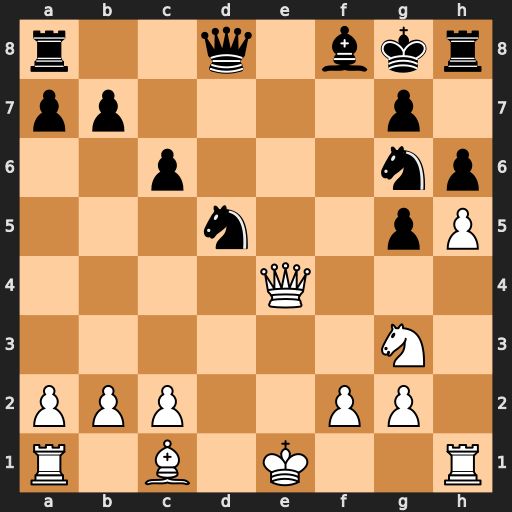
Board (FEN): r2q1bkr/pp4p1/2p3np/3n2pP/4Q3/6N1/PPP2PP1/R1B1K2R
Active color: w
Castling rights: KQ
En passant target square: -
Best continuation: Qe6+ Kh7 hxg6#